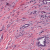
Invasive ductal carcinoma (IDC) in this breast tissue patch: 1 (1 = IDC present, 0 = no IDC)